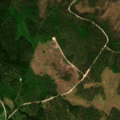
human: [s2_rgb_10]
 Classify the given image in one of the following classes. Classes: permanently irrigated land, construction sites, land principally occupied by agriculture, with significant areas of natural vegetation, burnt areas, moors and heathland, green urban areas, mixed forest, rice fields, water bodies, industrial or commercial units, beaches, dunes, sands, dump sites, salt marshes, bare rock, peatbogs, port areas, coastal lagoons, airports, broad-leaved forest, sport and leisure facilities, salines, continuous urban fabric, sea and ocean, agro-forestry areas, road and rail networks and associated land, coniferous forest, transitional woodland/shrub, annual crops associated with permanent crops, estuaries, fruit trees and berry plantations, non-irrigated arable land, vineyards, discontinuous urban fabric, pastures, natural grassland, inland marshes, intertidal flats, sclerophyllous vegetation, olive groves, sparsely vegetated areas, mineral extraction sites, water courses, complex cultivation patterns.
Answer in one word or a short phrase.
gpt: coniferous forest, transitional woodland/shrub